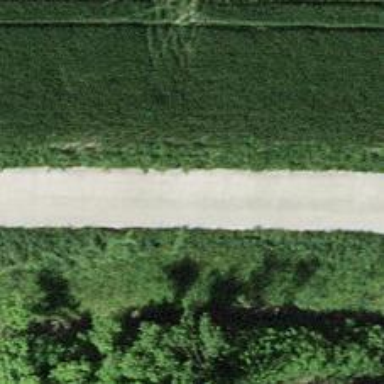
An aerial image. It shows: Well-maintained track road of grade 1.